Question: '''
<form>
Last Name
<input name="lastname" type="text"/><br/>
First Name
<input name="firstname" type="text"/><br/>
Middle Name
<input name="middlename" type="text"/><br/>
</form>
'''
I know there are so many php libraries for this but my pdf file so much complicated
i.e for storing suppose first name of HTML form to pdf I have so many small small text boxes in pdf
but In HTML form I have only one text box for first name.
How should I do that.
This is the sample pdf image

<URL>
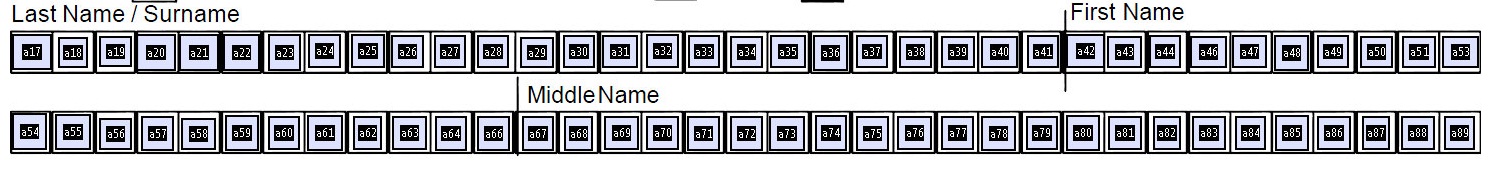
Answer: You'll need to use one of the PHP PDF libraries. FPDF (http://www.fpdf.org/) will probably do everything you need and it has the benefit of not being a compiled extension.
Whichever library you use, it is likely to have its own documentation and reference resources.